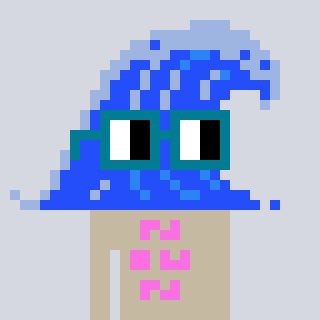
a pixel art character with square dark green glasses, a wave-shaped head and a bege-colored body on a cool background